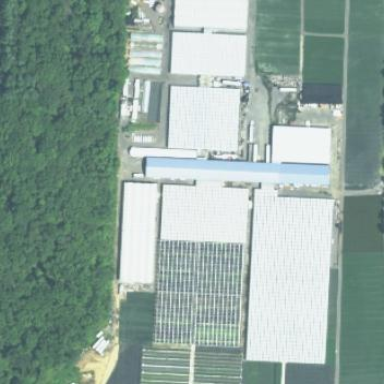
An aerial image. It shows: Area dedicated to greenhouse horticulture.